Question: I could use some help, I need to display a public key the same way Windows does when double clicking on a certificate (see image). Thanks.
I can get the public key with either:
RSA *pubKey = X509_get_pubkey( csc->current_cert )->pkey.rsa;
or
EVP_PKEY *pubKey = X509_get_pubkey(csc->current_cert);
If found this snippet somewhere but the values I get are different from what Windows displays:
'''
unsigned char enc_bin[1024] = {0};
int enc_len = 0;
unsigned char dec_bin[1024] = {0};
int dec_len = 0;
enc_len = RSA_size( pubKey );
memset( enc_bin, 1, enc_len );
if( 0 < ( dec_len = RSA_public_decrypt( enc_len, enc_bin, dec_bin, pubKey, RSA_NO_PADDING) ) )
{
for (int i = 0; i < dec_len; i++)
{
CString str;
if( 0 == i )
str.Format( L"%02X", dec_bin[i] );
else
str.Format( L" %02X", dec_bin[i] );
PubKey += str;
}
}
'''

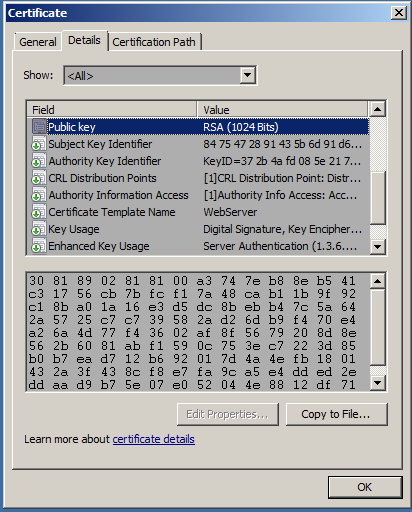
Answer: I found the answer, thanks for the reply.
'''
ASN1_BIT_STRING *pubKey = X509_get0_pubkey_bitstr(csc->current_cert); // csc->current_cert is an X509 struct
for (int i = 0; i < pubKey->length; i++)
{
CString str;
if( 0 == i )
str.Format( L"%02X", pubKey->data[i] );
else
str.Format( L" %02X", pubKey->data[i] );
PubKey += str;
}
'''